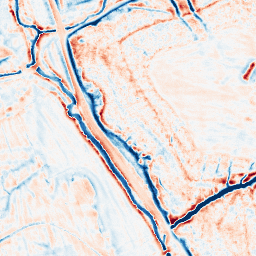
Category: edge_preserving
Decomposition family: bilateral
Decomposition parameters: d: 15
sigma_color: 25
sigma_space: 150
Upsampling method: quintic
Upsampling parameters: scale: 4
Upsampling scale: 4